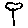
Label: tree